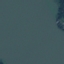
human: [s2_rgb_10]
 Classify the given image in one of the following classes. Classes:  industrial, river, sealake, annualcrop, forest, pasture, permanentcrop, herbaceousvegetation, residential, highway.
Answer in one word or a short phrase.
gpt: SeaLake